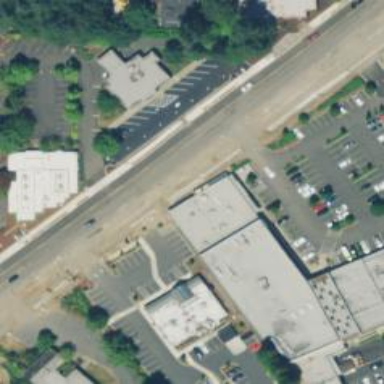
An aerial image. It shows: Pharmacy providing healthcare services.